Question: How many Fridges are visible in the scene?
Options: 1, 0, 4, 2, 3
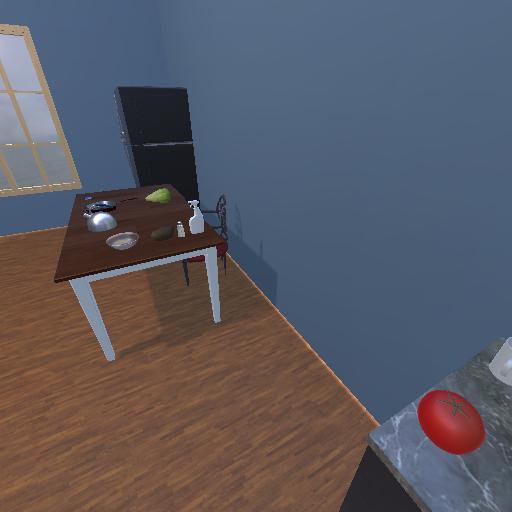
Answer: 1